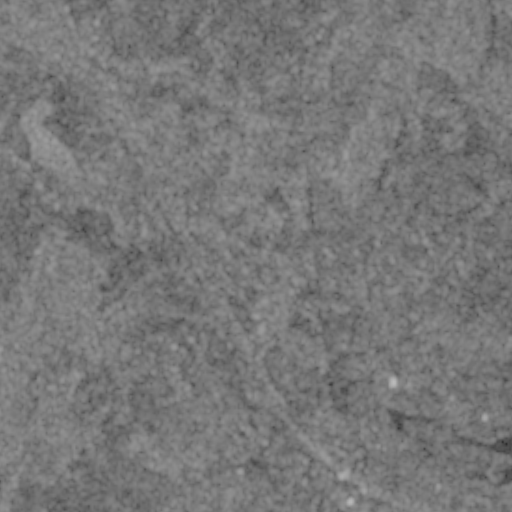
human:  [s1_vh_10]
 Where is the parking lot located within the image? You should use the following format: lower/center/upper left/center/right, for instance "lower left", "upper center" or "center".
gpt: The parking lot is located in the lower right of the image.
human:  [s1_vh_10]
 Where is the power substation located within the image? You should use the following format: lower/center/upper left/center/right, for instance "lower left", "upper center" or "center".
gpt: The power substation is located in the lower right of the image.
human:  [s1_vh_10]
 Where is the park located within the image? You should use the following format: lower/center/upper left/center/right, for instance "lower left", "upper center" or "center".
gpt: There is no park in the image.

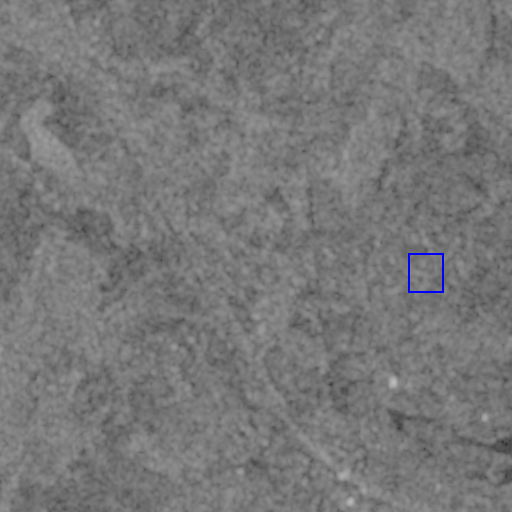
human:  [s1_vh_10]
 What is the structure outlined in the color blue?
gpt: The structure outlined in blue is a park.
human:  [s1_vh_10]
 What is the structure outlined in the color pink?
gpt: There is no pink outline.